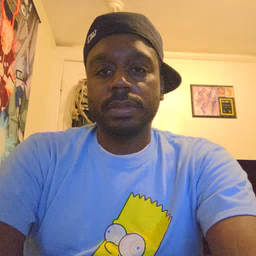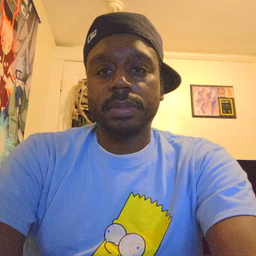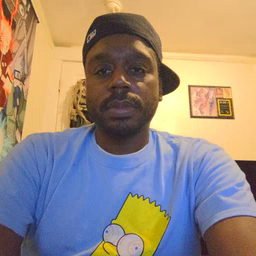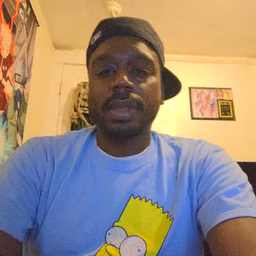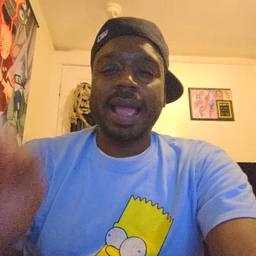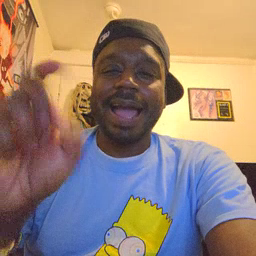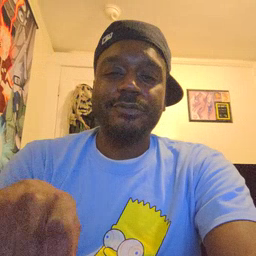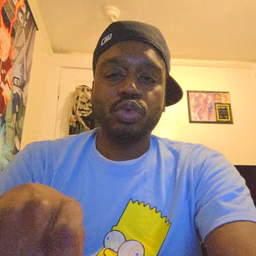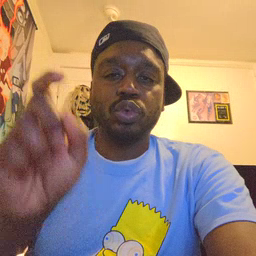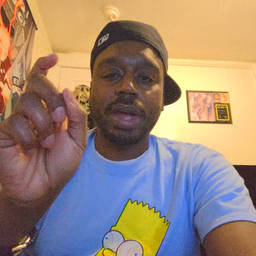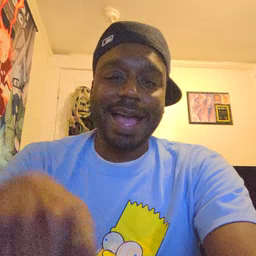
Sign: haveto